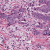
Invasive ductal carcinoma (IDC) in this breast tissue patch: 1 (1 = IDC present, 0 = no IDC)